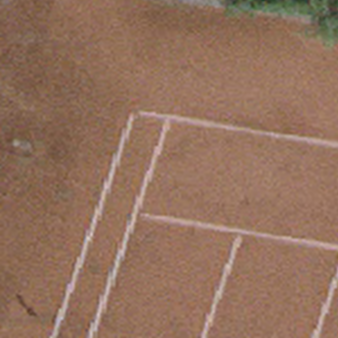
Label: other